Interaction volume radius: 10 \u00c5
Interaction volume height: 25 \u00c5
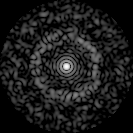
Disorder parameter: 0.8211